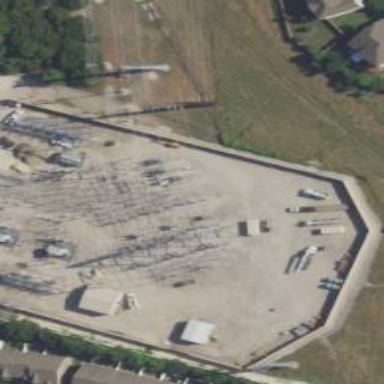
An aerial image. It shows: Switch for power supply.